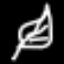
Label: leaf